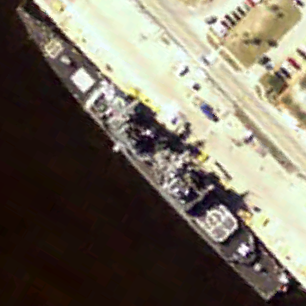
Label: cruiser